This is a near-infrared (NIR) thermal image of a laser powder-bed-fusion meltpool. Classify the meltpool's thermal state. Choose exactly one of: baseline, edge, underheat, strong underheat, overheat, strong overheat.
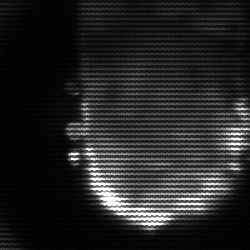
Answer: baseline